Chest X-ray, AP view. Patient: 55 years old, sex F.
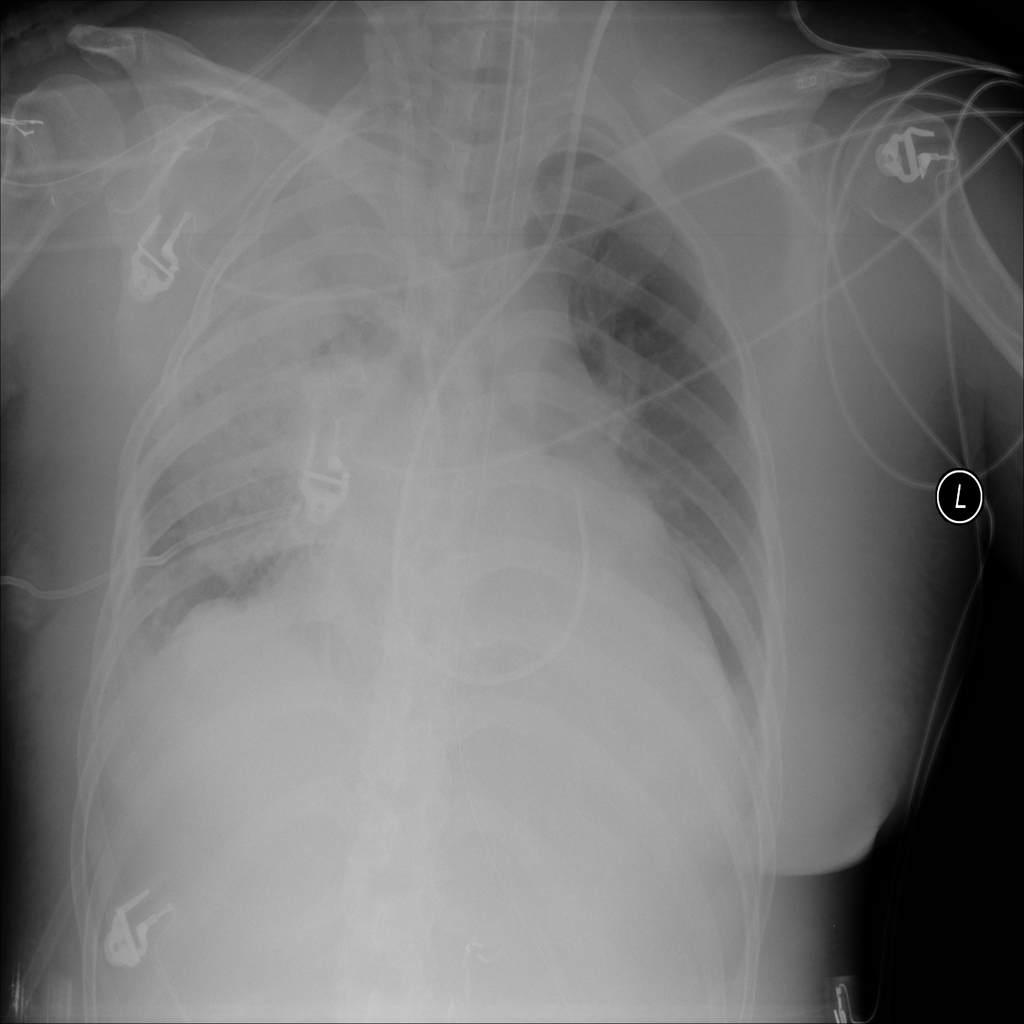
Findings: No Finding